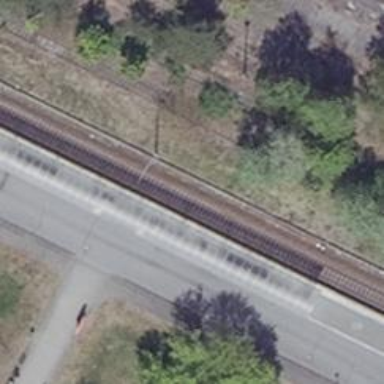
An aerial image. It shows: Railway stop with public transport stop position.